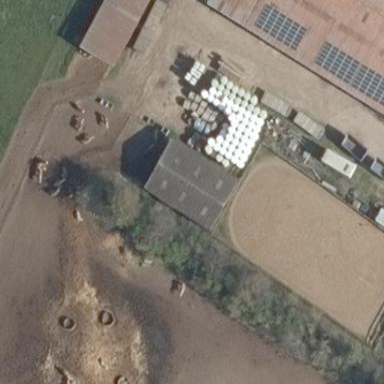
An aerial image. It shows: Farm auxiliary building.